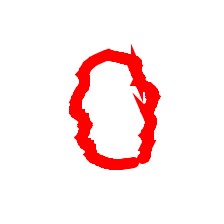
Shape: circle